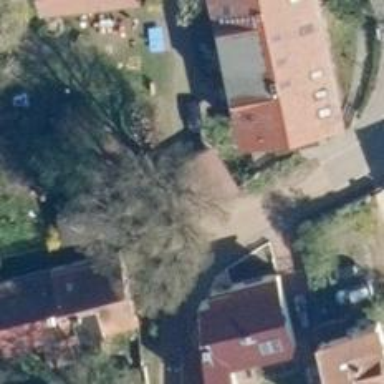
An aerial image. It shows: Broadleaved tree with lush leaves.